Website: home-depot
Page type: customer-info-address
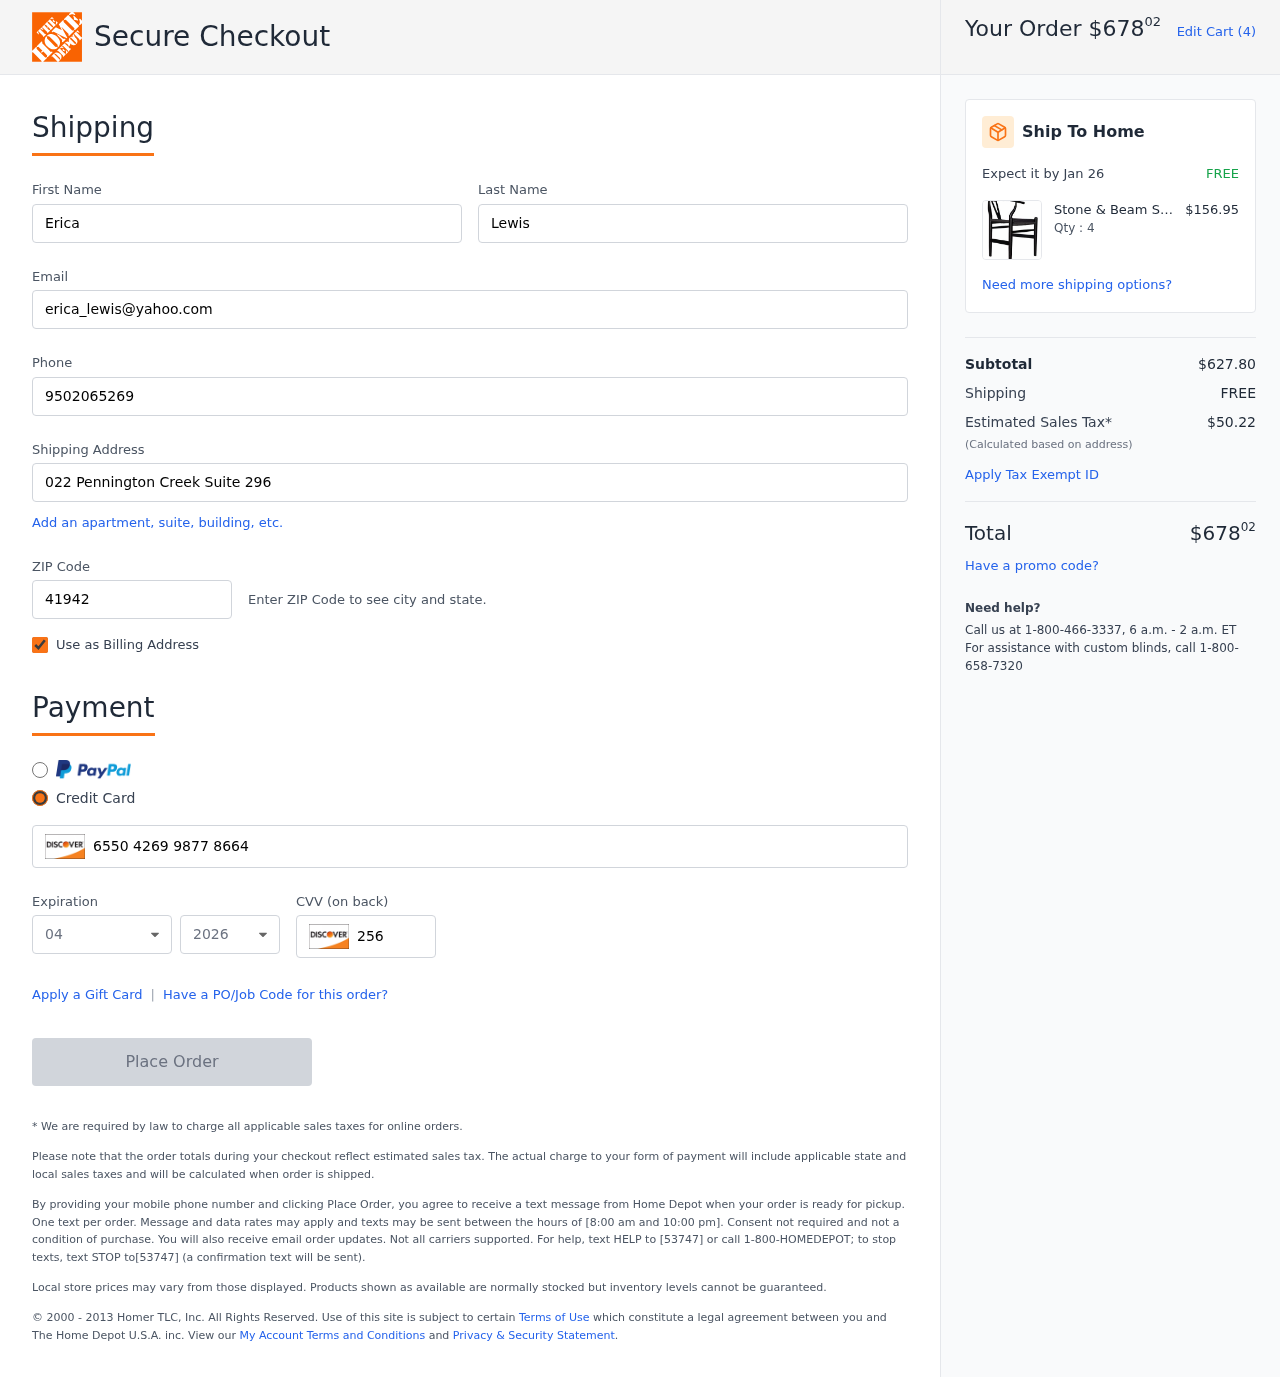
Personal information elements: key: PII_CARD_CVV
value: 256
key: PII_CARD_EXPIRY_MONTH
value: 04
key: PII_CARD_EXPIRY_YEAR
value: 26
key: PII_CARD_NUMBER
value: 6550 4269 9877 8664
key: PII_EMAIL
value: erica_lewis@yahoo.com
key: PII_FIRSTNAME
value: Erica
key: PII_LASTNAME
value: Lewis
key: PII_PHONE
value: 9502065269
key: PII_POSTCODE
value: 41942
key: PII_STREET
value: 022 Pennington Creek Suite 296
Product elements: key: PRODUCT1_BRAND
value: Stone & Beam
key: PRODUCT1_NAME
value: Stone & Beam Classic Wishbone Dining Chair, 22.4"W, Black / Black
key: PRODUCT1_NAME
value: Stone & Beam Classic...
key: PRODUCT1_PRICE
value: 156.95
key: PRODUCT1_QUANTITY
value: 4
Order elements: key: ORDER_TOTAL
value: $67802
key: ORDER_NUM_ITEMS
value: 4
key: ORDER_DELIVERY_DATE
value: Jan 26
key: ORDER_SUBTOTAL
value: $627.80
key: ORDER_SHIPPING_COST
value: FREE
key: ORDER_TAX
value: $50.22